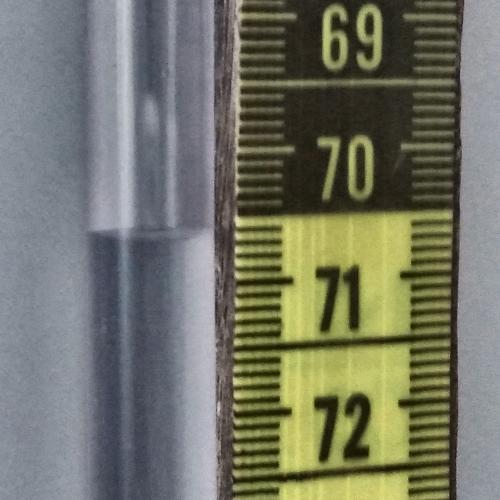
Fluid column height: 70.6 cm